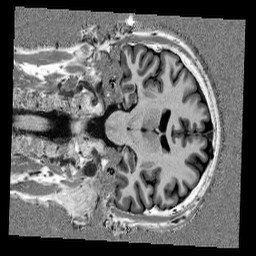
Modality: UNIT1
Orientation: coronal
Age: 40
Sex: male
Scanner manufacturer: siemens
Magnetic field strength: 3 T
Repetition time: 5 s
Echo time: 0.00298 s